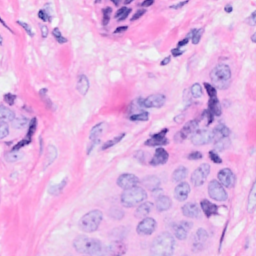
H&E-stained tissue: Breast